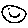
Label: smiley face